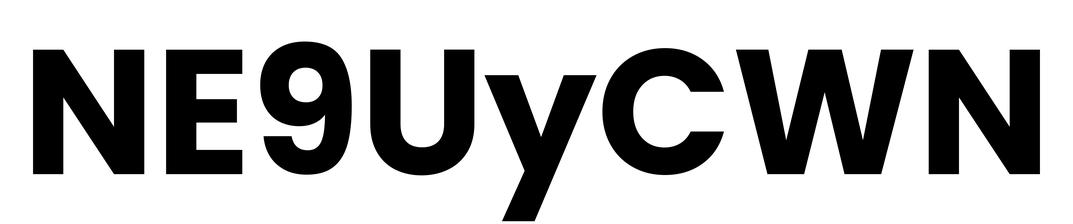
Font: Poppins-Bold